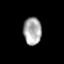
Tissue: prostate
Cell type: Epithelial cells
Senescence score: 0.2881
Nuclear area (px): 487
Mean DAPI intensity: 169.117